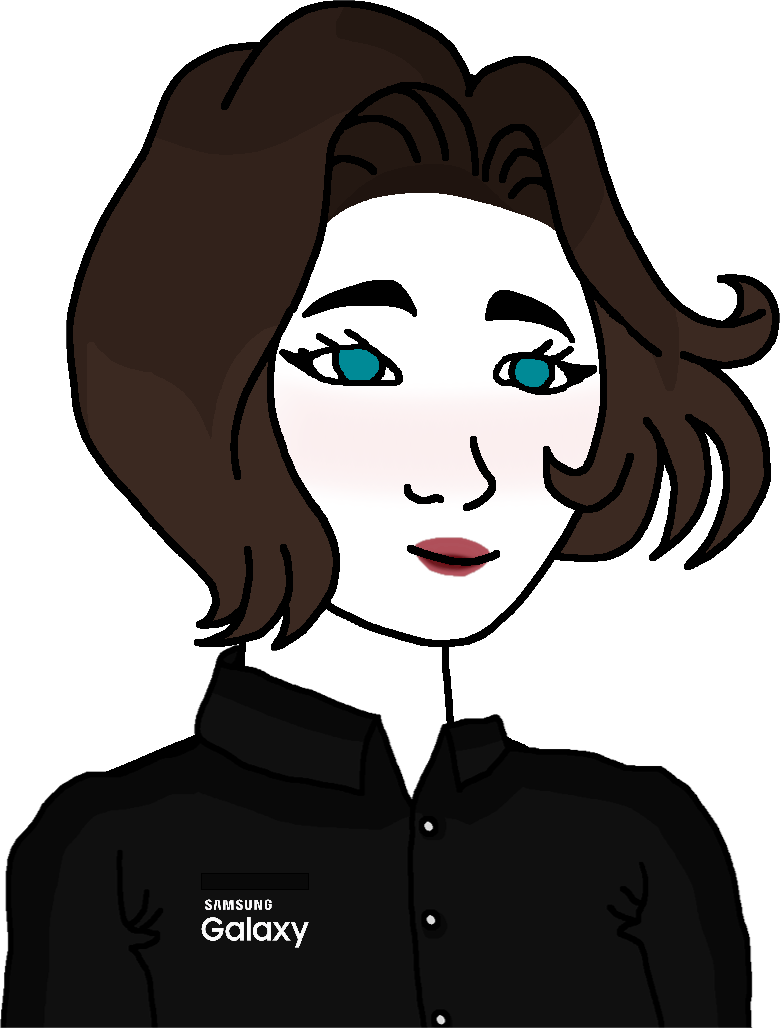
Label: 5_Doomer_Girl